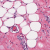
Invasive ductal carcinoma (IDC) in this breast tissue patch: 0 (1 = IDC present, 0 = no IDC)